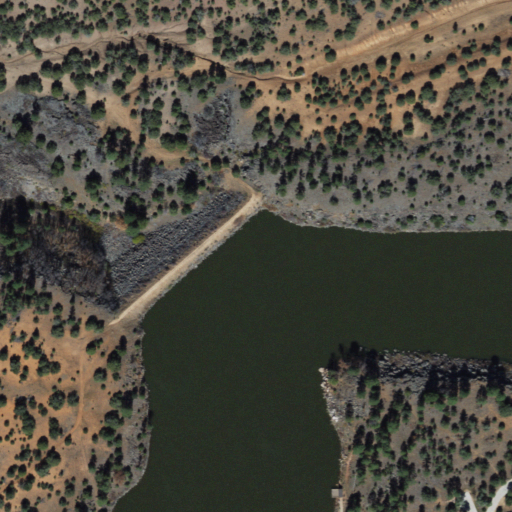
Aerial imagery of valley in Arizona named Fools Hollow containing evergreen forest, open water, shrub, open development, and low intensity development